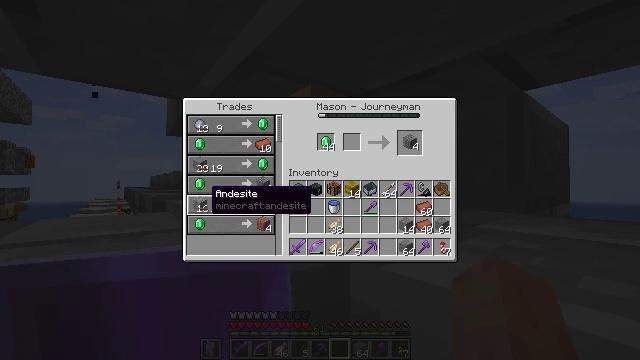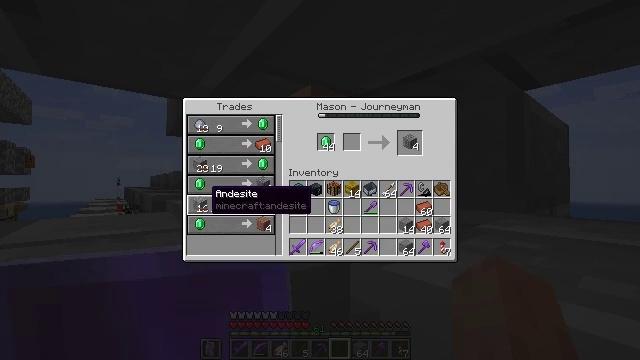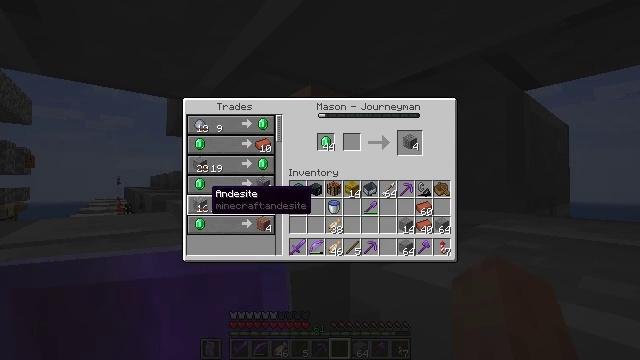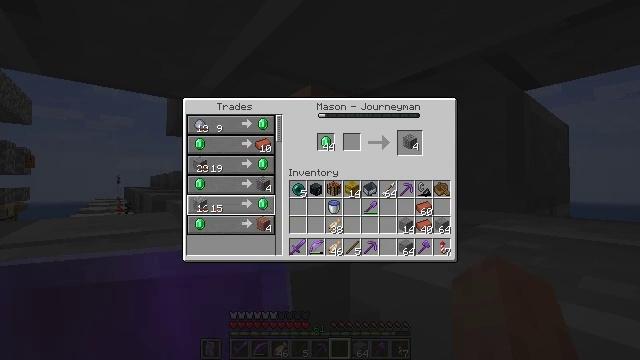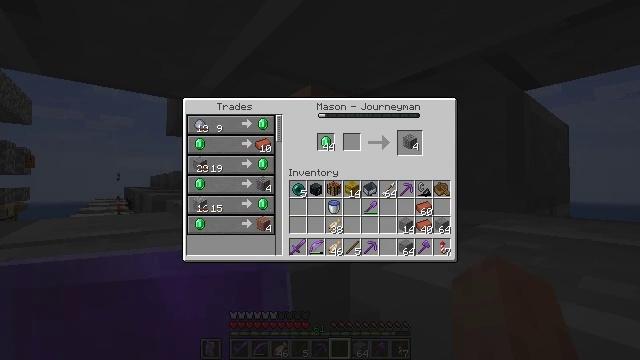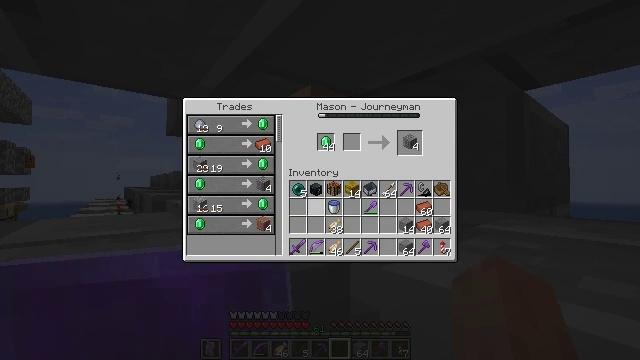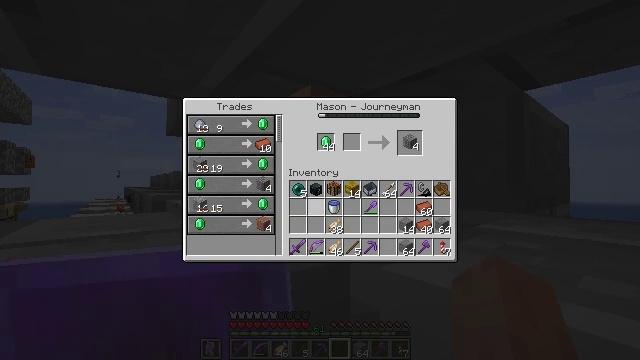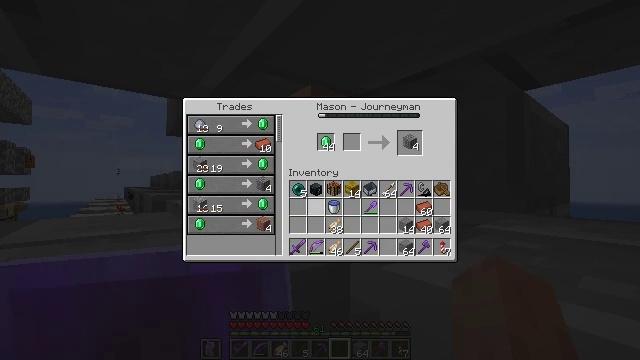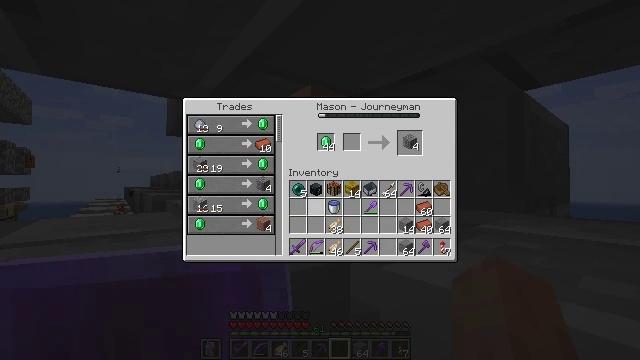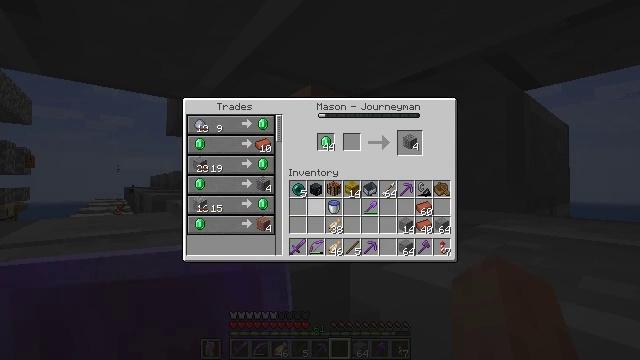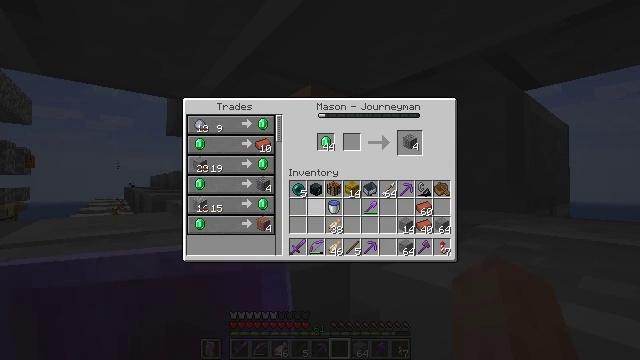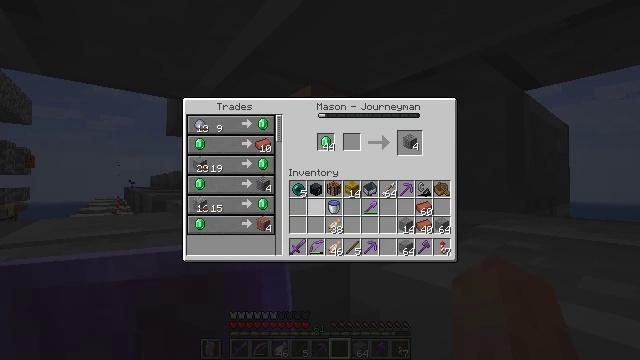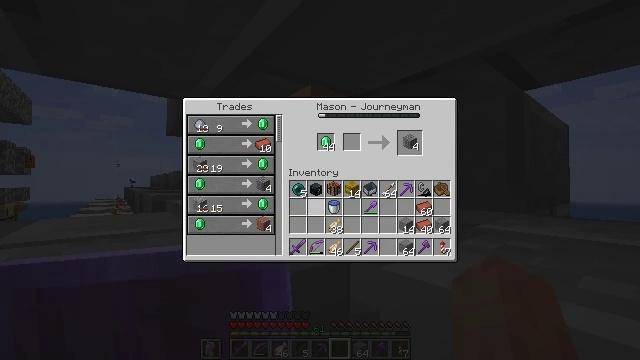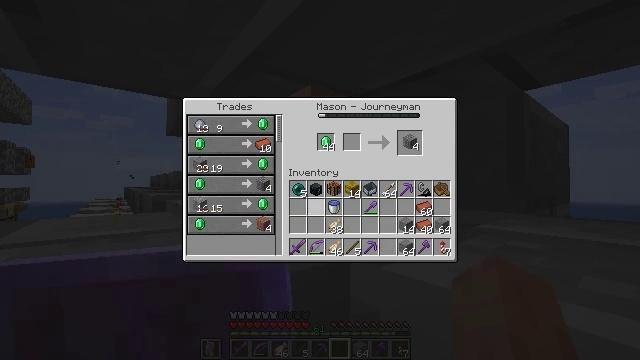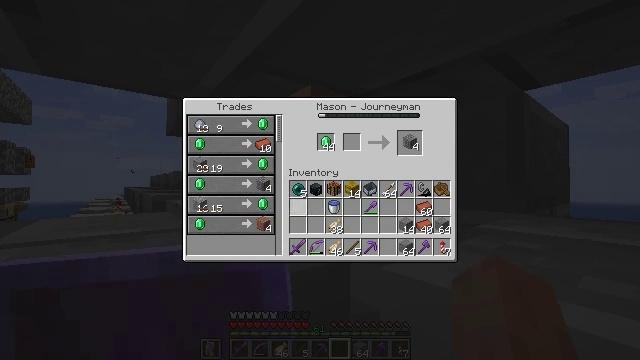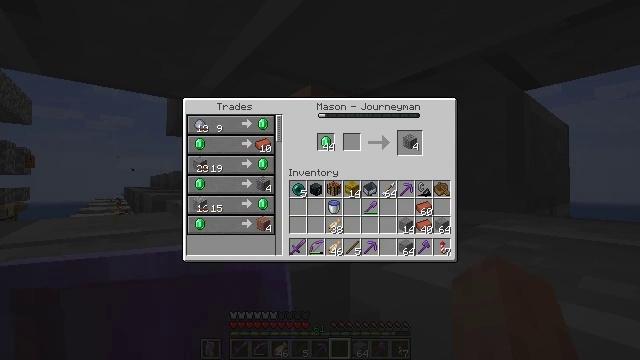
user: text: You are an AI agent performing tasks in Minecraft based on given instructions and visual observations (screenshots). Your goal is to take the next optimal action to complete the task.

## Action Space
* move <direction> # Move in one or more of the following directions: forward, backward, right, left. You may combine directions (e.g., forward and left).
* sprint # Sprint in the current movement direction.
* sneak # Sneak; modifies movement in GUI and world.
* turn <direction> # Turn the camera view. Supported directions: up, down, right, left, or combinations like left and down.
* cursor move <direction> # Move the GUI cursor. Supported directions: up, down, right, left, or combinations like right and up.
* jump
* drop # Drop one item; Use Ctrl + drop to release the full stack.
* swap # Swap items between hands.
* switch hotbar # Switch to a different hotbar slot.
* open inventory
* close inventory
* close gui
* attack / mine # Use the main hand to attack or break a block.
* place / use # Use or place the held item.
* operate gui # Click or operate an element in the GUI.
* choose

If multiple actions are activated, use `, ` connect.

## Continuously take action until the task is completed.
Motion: motion action
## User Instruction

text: Convert granite into polished granite at the crafting table.
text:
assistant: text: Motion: no_op
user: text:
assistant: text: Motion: no_op
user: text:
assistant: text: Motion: turn right
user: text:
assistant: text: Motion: turn right
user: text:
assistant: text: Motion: turn right
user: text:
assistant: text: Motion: no_op
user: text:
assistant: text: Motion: no_op
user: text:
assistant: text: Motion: no_op
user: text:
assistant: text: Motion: no_op
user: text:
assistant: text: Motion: no_op
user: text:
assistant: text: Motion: no_op
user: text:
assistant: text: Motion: no_op
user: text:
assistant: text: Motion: turn left
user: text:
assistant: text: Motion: turn left
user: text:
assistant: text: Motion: turn left
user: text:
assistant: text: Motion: turn left
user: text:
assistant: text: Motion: turn left
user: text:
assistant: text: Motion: turn left
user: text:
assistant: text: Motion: no_op
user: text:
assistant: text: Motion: no_op
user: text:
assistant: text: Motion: no_op
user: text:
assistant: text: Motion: no_op
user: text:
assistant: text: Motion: no_op
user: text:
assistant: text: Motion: no_op
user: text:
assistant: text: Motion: no_op
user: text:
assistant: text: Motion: no_op
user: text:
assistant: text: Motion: no_op
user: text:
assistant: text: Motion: no_op
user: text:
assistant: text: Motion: no_op
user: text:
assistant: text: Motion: no_op